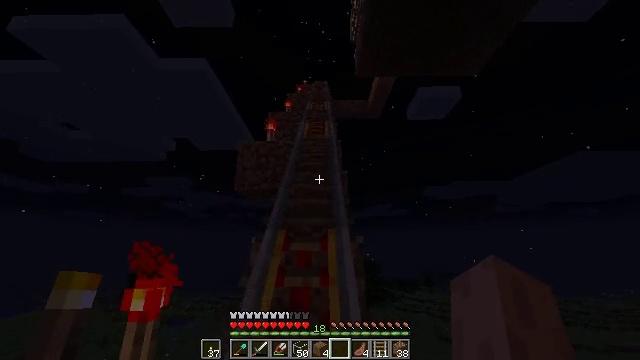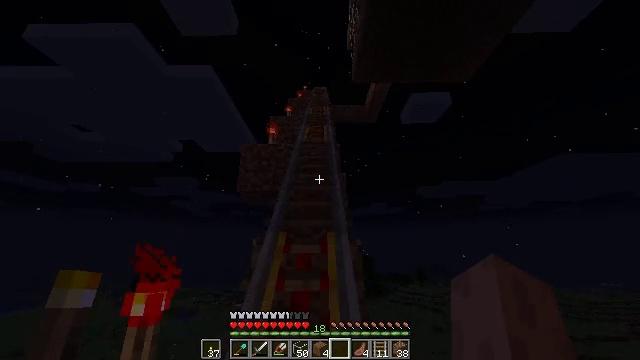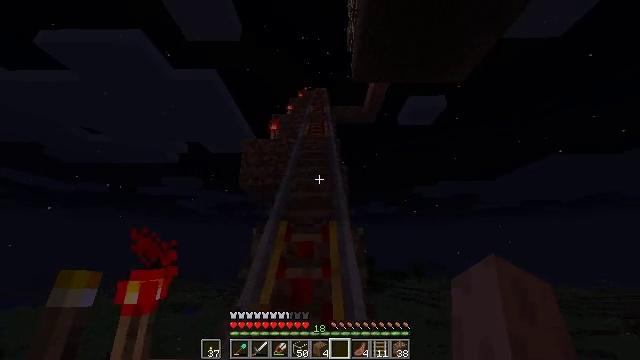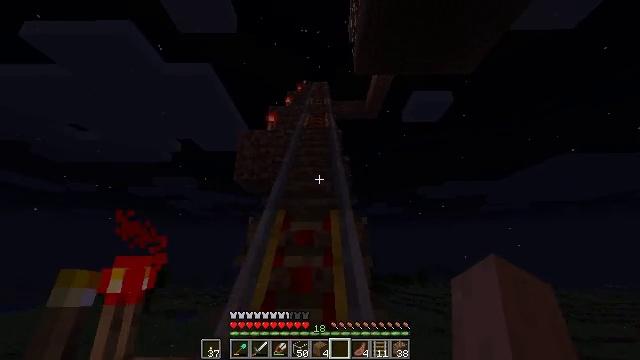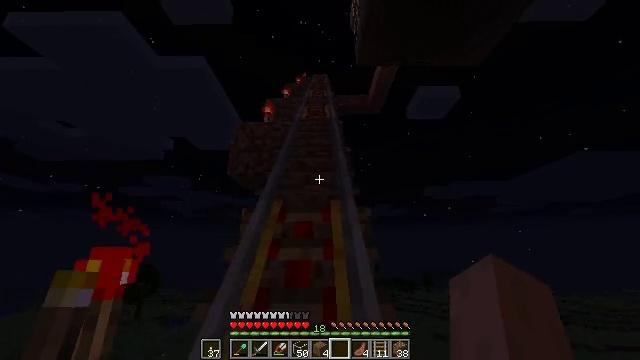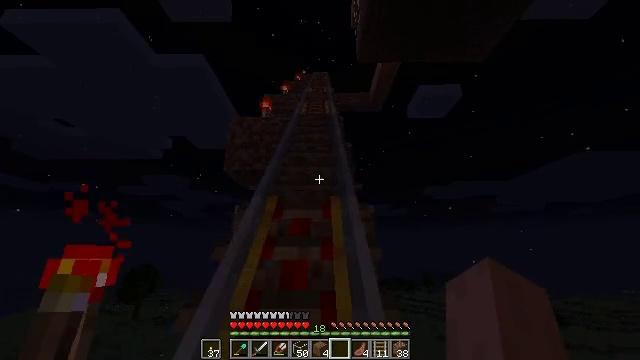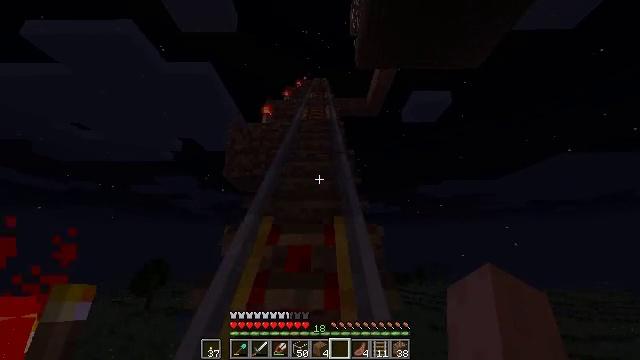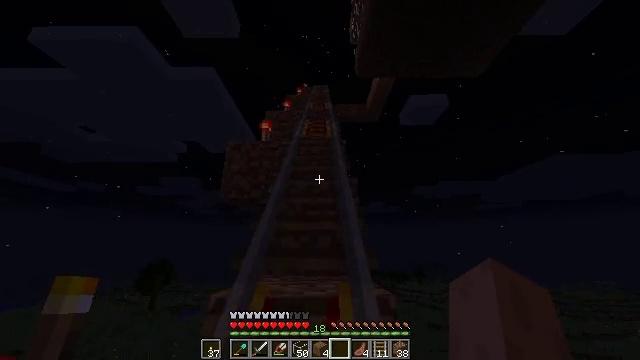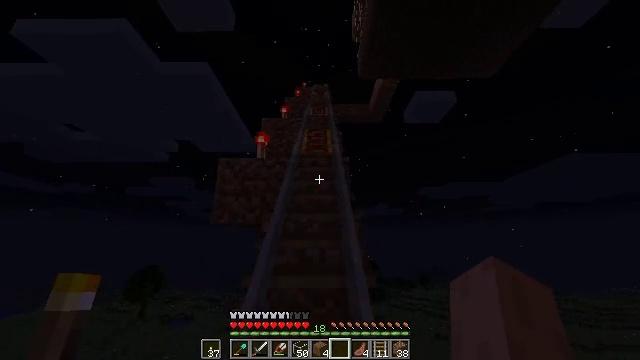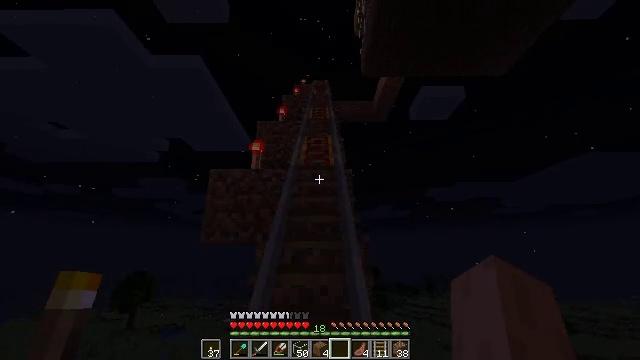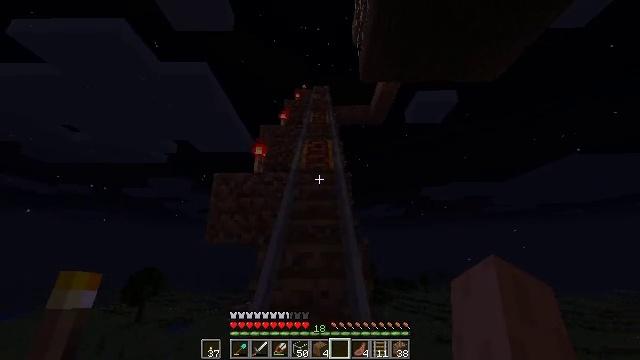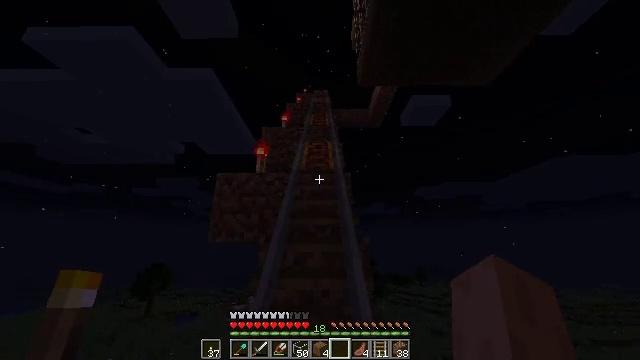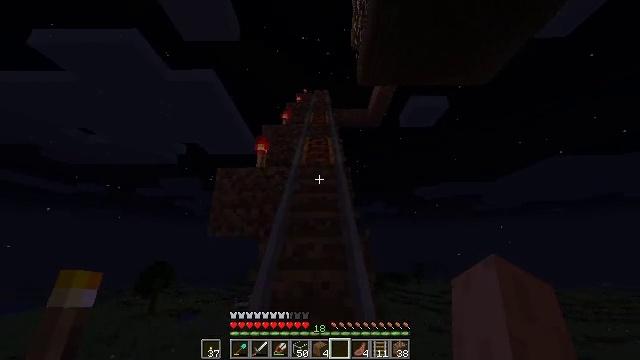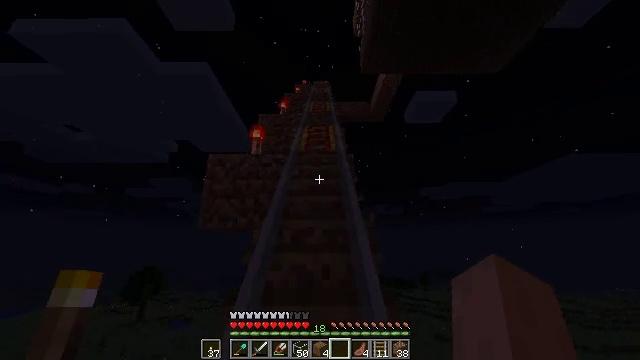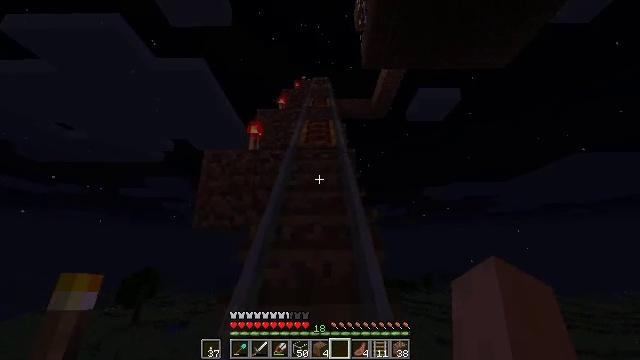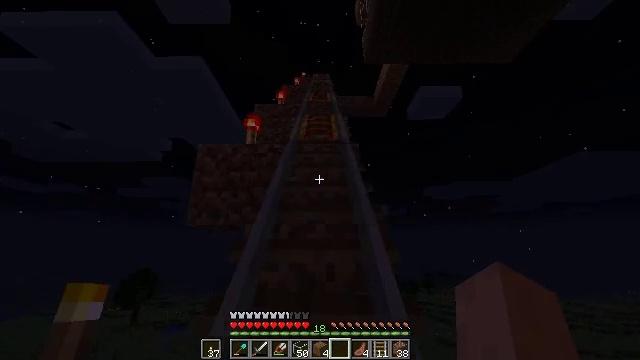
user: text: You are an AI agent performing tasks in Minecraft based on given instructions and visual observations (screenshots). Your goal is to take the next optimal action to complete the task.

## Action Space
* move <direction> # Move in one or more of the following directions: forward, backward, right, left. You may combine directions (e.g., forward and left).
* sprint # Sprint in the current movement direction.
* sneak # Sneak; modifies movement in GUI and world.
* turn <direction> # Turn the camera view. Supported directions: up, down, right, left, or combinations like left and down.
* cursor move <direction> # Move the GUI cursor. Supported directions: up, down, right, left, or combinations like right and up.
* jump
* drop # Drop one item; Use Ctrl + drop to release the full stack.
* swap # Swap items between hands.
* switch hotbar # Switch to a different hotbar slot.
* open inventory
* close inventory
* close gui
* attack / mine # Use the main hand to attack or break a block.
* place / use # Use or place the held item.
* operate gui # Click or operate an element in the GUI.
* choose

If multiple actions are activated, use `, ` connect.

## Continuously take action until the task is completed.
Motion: motion action
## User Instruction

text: Attack the glass to break it.
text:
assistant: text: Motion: move forward, sprint, jump
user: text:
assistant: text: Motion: move forward, jump
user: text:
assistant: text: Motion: move forward, jump
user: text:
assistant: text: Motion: move forward, jump
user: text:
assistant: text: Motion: move forward, jump
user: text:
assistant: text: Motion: move forward, sprint, jump
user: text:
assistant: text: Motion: move forward, sprint, jump
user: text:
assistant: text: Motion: move forward, sprint, jump
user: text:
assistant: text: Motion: move forward, sprint, jump
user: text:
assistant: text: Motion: move forward, jump
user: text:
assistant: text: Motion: move forward, jump
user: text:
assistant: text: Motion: move forward, jump
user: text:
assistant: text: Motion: move forward, jump
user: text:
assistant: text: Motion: move forward, sprint, jump
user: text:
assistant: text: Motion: move forward, sprint, jump
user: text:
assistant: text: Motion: move forward, sprint, jump
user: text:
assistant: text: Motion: move forward, jump
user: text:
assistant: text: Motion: move forward, jump
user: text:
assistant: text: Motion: move forward, jump
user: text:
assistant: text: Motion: move forward, jump
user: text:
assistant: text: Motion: move forward, sprint, jump
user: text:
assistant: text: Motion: move forward, sprint, jump
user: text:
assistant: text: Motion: move forward, sprint, jump
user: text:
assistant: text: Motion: move forward, sprint, jump
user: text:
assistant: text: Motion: move forward, jump
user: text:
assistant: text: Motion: move forward, jump
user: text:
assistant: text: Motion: move forward, jump
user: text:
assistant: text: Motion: move forward, jump
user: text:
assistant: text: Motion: move forward, sprint, jump
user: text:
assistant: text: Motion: move forward, sprint, jump